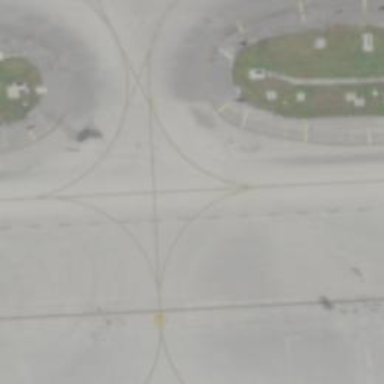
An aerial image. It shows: Image of taxiway at airport.